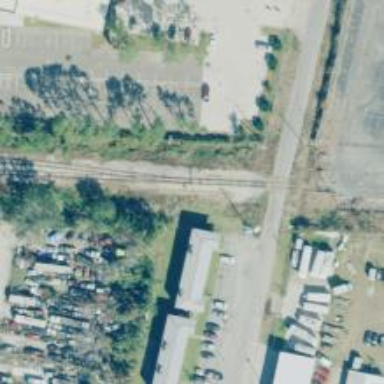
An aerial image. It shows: Abandoned railway.